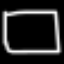
Label: square